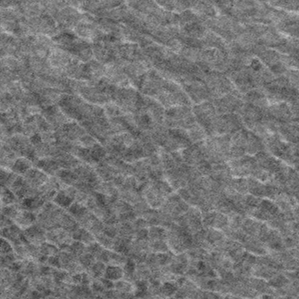
Label: frost